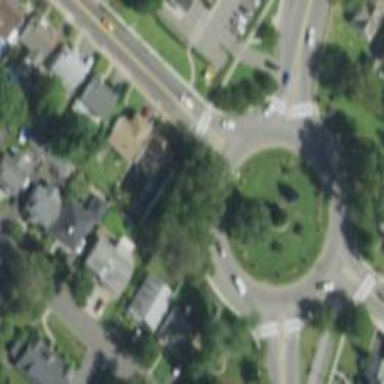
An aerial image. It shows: Tertiary road leading to roundabout junction.